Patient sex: M
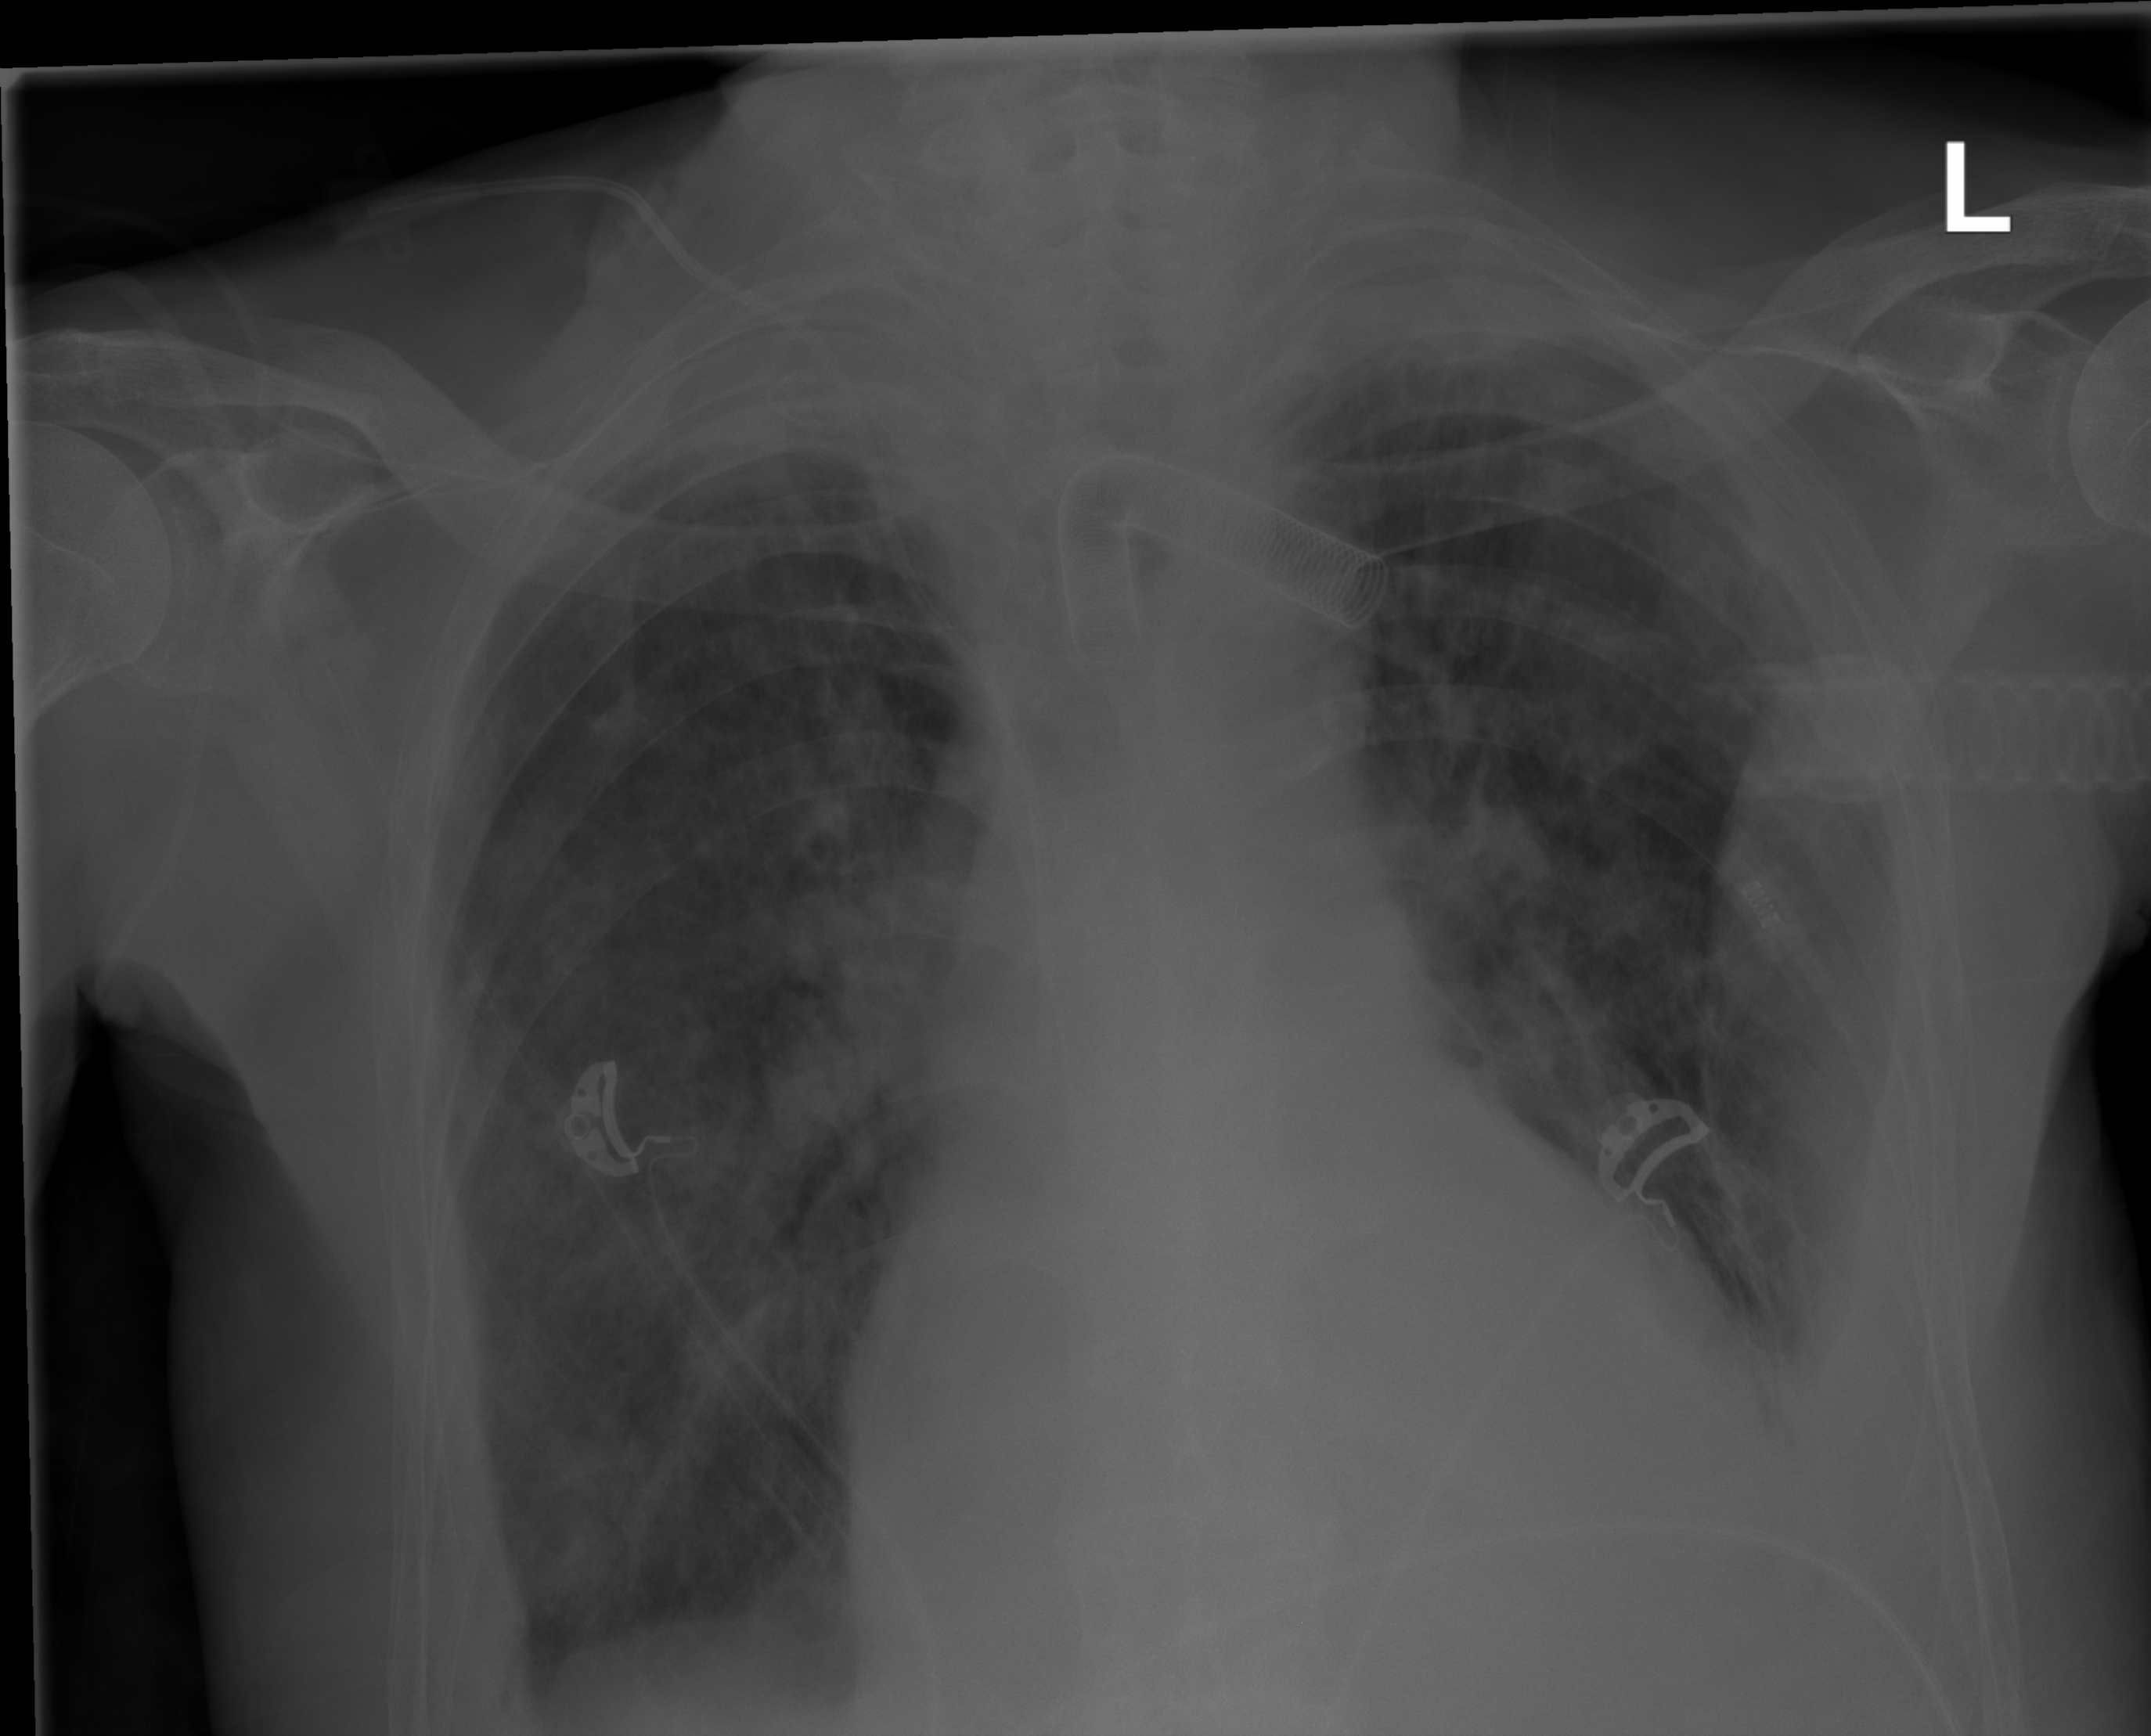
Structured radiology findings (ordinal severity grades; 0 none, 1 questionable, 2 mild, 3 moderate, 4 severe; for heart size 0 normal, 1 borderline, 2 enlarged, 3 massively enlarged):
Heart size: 2
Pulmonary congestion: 2
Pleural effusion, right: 2
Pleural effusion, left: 2
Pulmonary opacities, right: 3
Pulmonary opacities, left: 2
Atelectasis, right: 2
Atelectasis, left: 2